Question: What could be the reason for the following cause. "I did press the revoke privileges button"

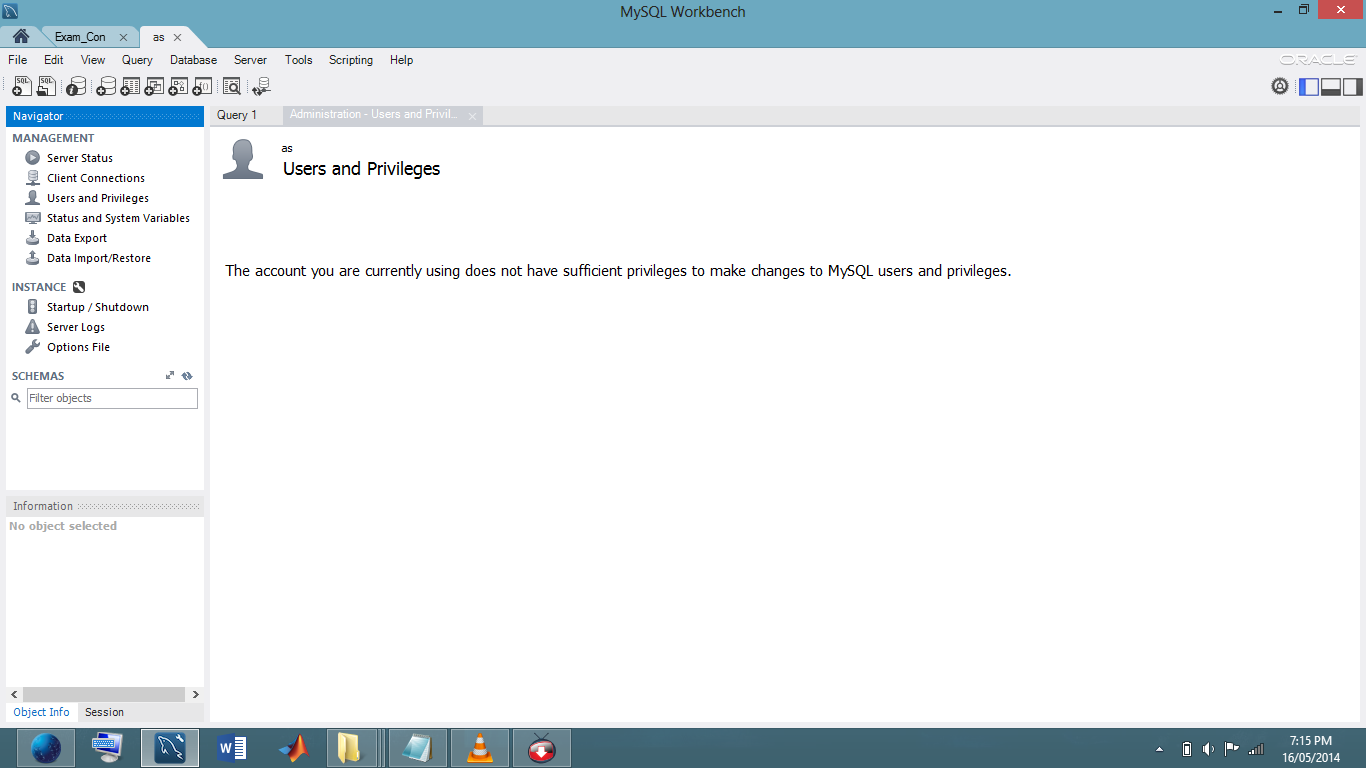
Answer: The <URL> statement enables system administrators to revoke privileges from MySQL accounts.
With this, you deleted all the privileges of your user like global, database, table, column, and routine privileges for the user.
The database administrator must provide the privileges of your user with <URL> command.
'''
GRANT ALL PRIVILEGES ON *.* TO 'myuser'@'%' WITH GRANT OPTION;
'''